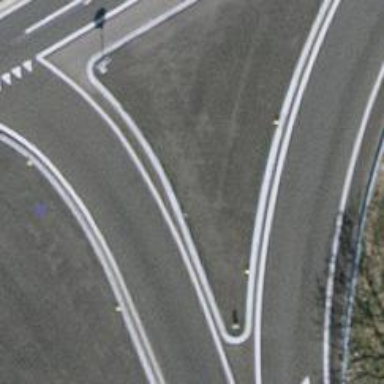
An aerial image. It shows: Asphalt motorway link.